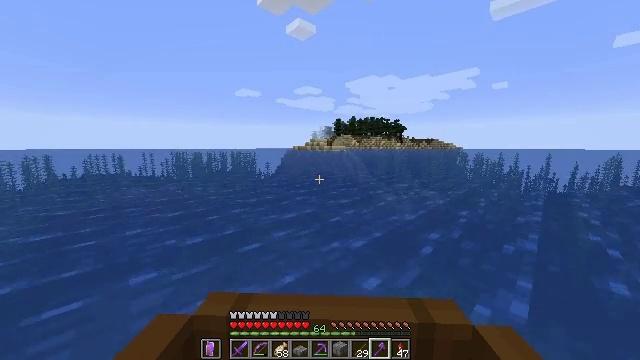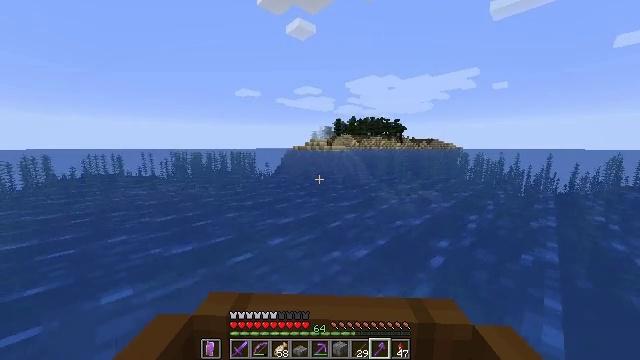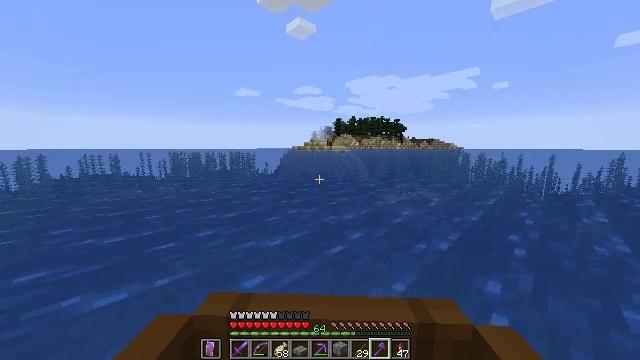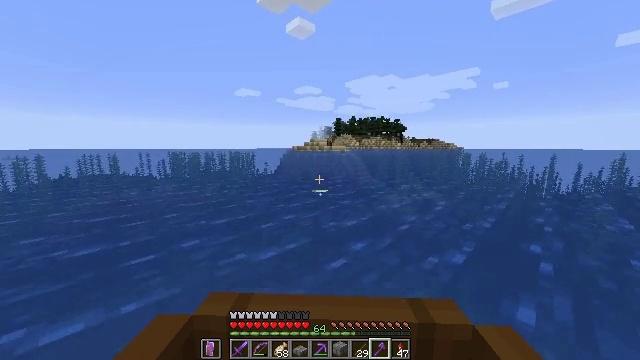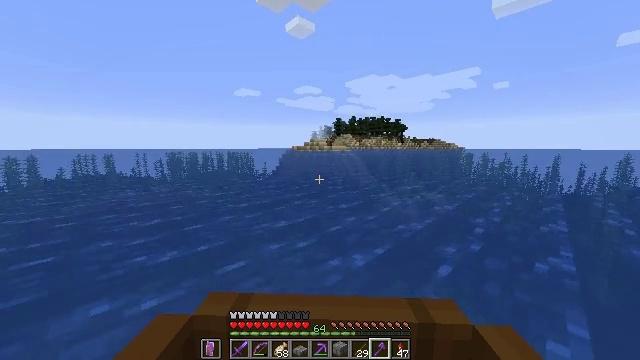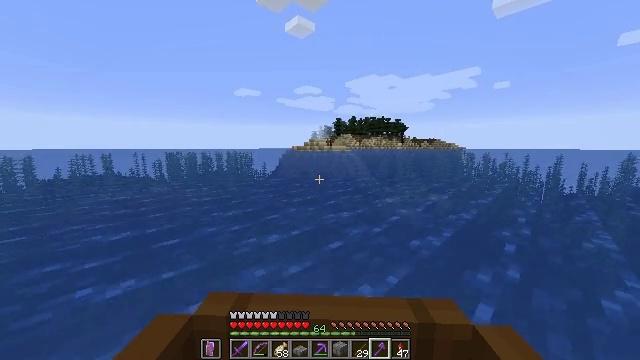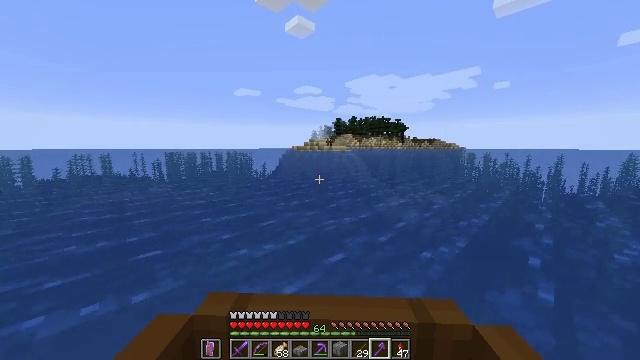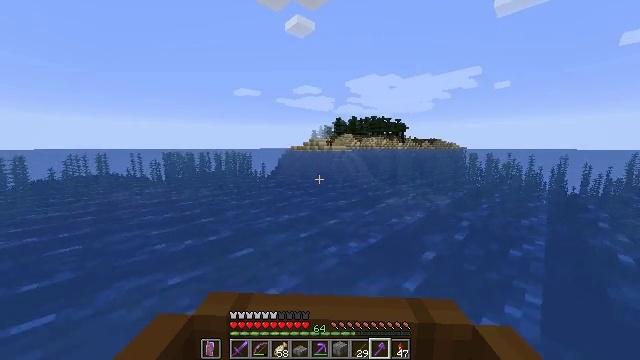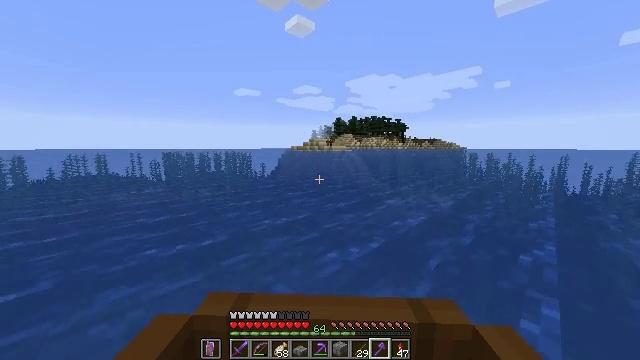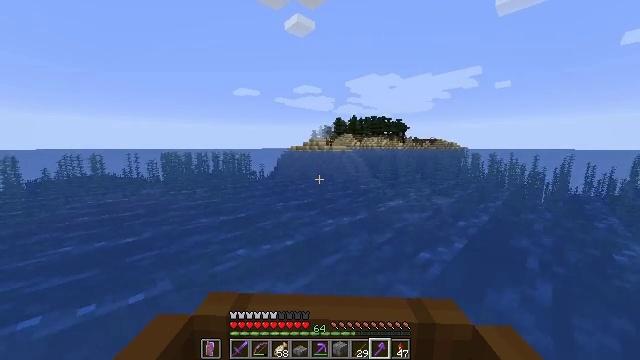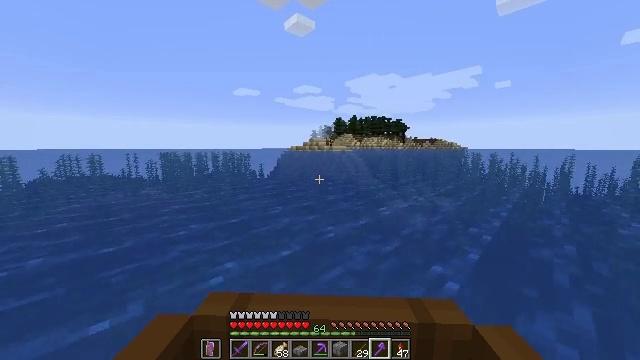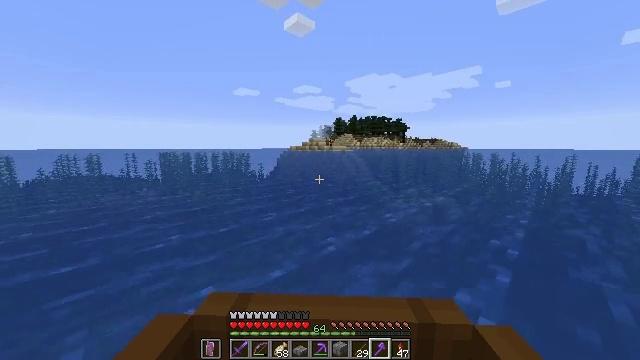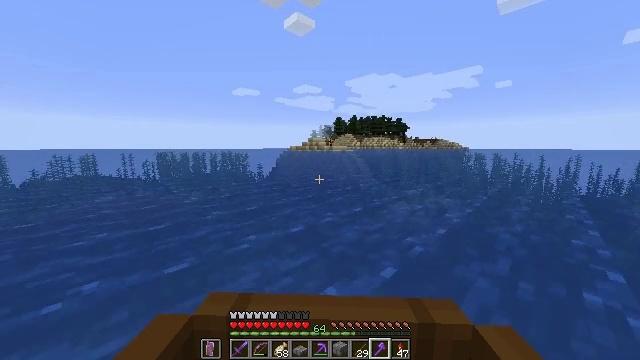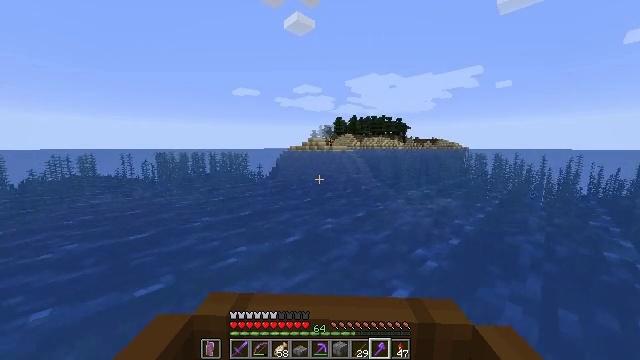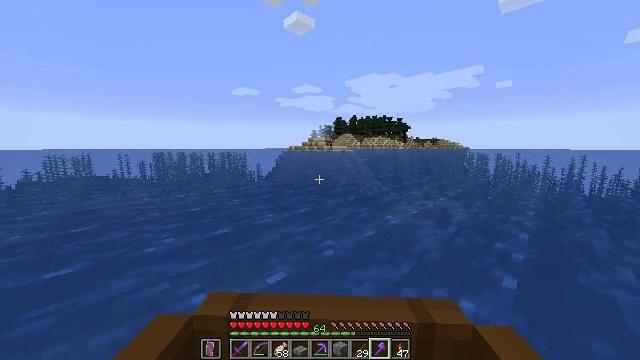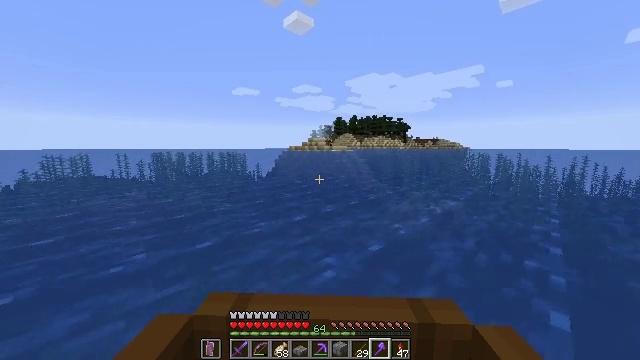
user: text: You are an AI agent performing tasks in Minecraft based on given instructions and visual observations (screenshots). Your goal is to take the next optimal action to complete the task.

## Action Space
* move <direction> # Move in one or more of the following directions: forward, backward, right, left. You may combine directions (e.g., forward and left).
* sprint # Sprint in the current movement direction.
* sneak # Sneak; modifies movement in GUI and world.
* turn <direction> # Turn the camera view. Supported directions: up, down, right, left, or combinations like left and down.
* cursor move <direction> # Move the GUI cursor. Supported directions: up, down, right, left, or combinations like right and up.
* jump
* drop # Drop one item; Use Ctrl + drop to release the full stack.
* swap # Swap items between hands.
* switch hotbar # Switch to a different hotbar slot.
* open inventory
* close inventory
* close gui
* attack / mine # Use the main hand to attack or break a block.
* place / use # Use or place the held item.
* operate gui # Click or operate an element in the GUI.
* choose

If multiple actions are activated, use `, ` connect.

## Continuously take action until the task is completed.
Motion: motion action
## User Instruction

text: Gather the blast furnace into your inventory.
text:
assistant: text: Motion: move forward, sprint
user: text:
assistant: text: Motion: move forward, sprint
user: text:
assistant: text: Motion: move forward, sprint
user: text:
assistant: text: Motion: move forward, sprint
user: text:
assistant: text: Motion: move forward, sprint
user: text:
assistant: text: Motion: move forward, sprint
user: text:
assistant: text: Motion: move forward, sprint
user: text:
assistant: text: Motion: move forward, sprint
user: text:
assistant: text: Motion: move forward, sprint
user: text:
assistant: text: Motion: move forward, sprint
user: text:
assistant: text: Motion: move forward, sprint
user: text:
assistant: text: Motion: move forward, sprint
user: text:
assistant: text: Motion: move forward, sprint
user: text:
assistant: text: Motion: move forward, sprint
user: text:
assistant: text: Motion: move forward, sprint
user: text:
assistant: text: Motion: move forward, sprint
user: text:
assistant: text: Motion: move forward, sprint
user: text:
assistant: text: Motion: move forward, sprint
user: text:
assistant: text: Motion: move forward, sprint
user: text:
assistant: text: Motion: move forward, sprint
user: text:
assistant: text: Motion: move forward, sprint
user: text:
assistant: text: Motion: move forward, sprint
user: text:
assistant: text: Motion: move forward, sprint
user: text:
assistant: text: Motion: move forward, sprint
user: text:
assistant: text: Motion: move forward, sprint
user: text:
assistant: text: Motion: move forward, sprint
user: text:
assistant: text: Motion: move forward, sprint
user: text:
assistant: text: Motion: move forward, sprint
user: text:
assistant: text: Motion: move forward, sprint
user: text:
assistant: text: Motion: move forward, sprint